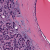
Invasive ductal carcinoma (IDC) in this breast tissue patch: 0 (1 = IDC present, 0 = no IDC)